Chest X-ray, PA view. Patient: 52 years old, sex M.
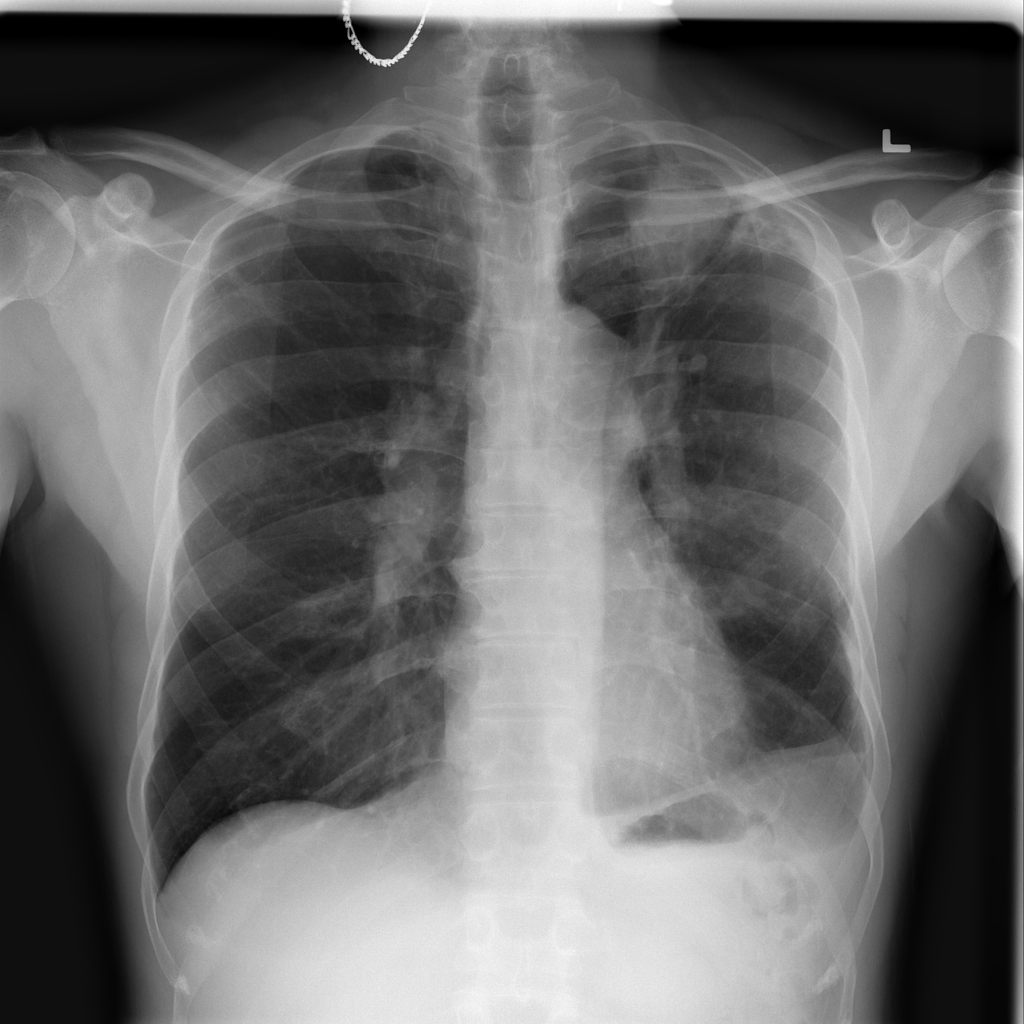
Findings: Fibrosis, Infiltration, Mass, Pleural_Thickening